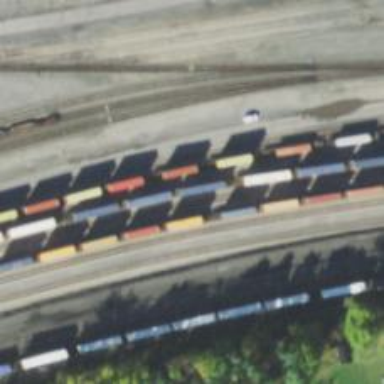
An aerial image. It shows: Railway yard.